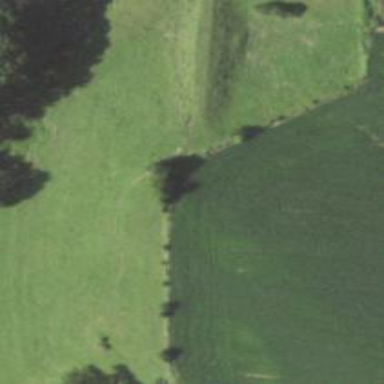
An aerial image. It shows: Row of trees in natural setting.